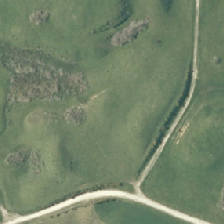
Land cover: high_producing_grassland